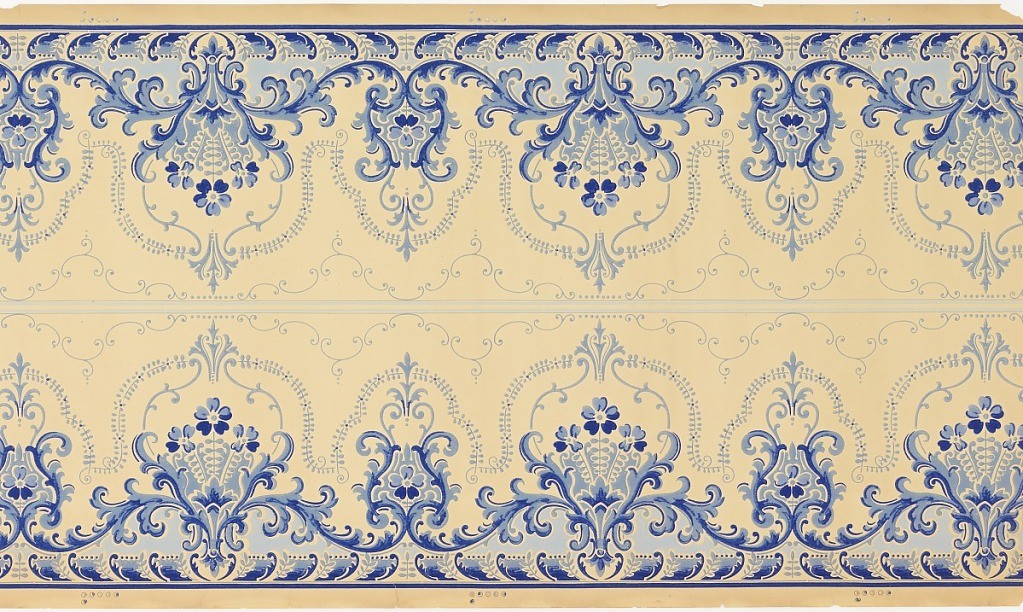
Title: Frieze
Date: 1905–1915
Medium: Machine-printed paper, ungrounded
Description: Printed two across. Floral medallion printed in two shades of blue on ungrounded paper